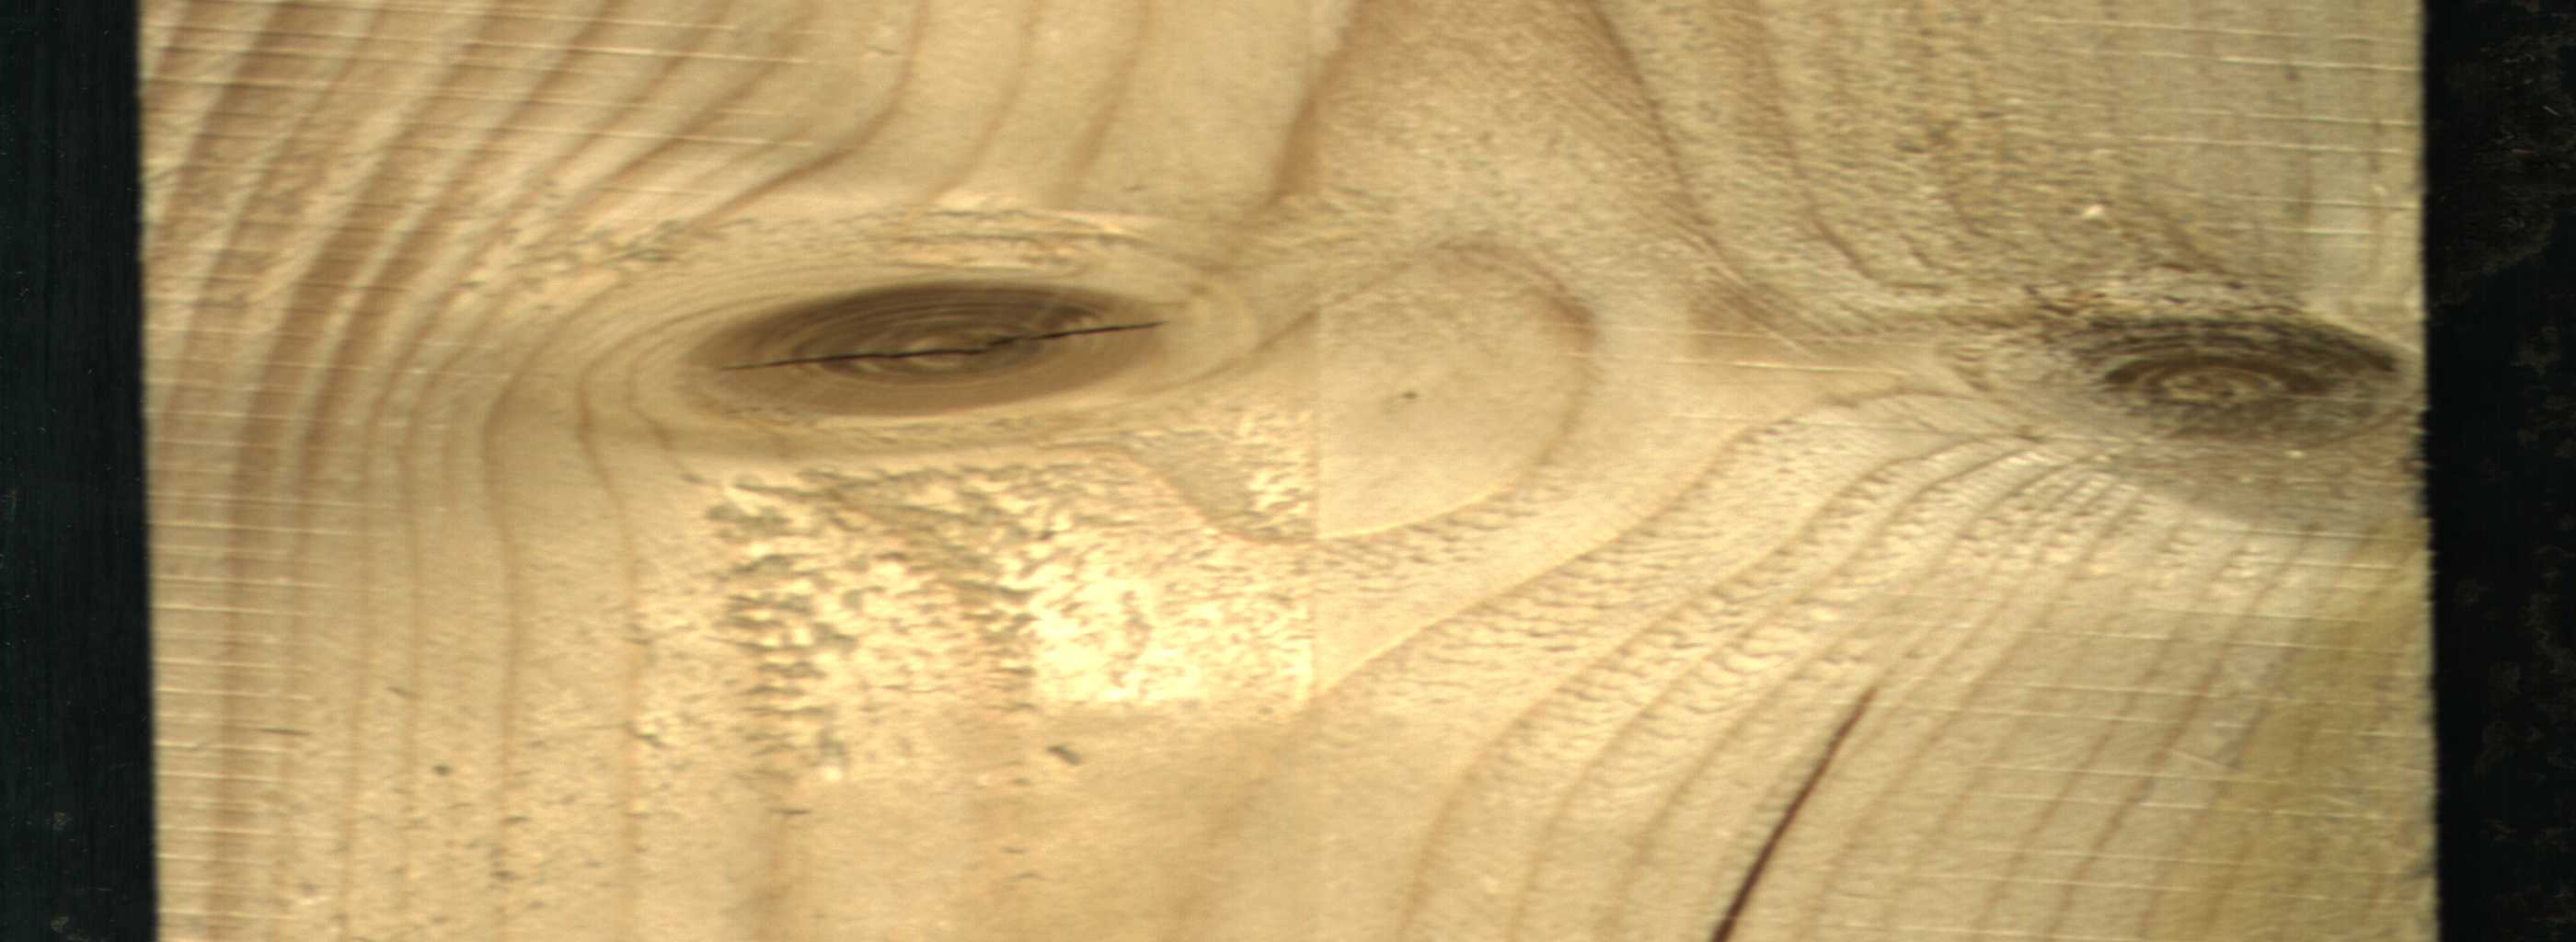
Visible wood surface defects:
resin
knot_with_crack
Live_Knot